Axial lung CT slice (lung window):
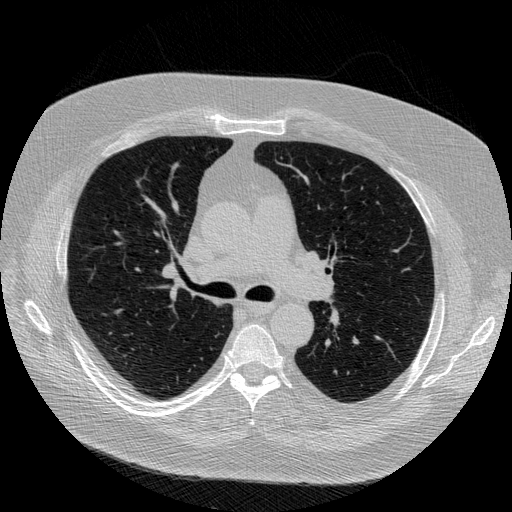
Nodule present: no